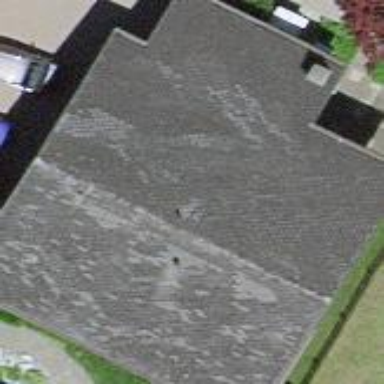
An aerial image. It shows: Detached building.